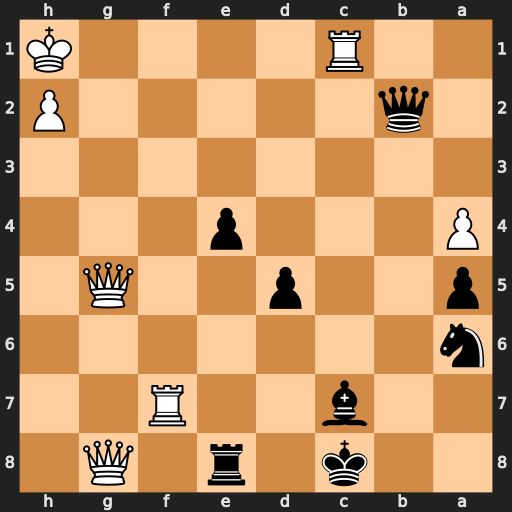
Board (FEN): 2k1r1Q1/2b2R2/n7/p2p2Q1/P3p3/8/1q5P/2R4K
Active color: b
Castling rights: -
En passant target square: -
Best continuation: Qxh2#